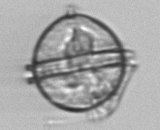
Label: Protoperidinium